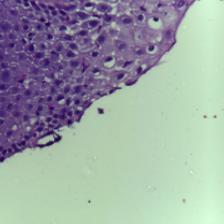
Diagnosis: OSCC